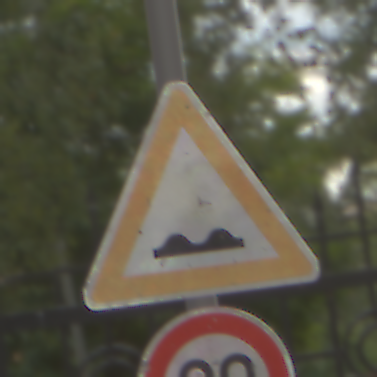
Verkehrszeichen: UnebeneFahrbahn
Zusatzzeichen unten: Geschwindigkeit20
Umgebung: Outdoor, Urban
Tageszeit: MorningAfternoon
Wetter: Overcast
Licht: Natural
Jahreszeit: NotSpecified
Kontrast: LowContrast